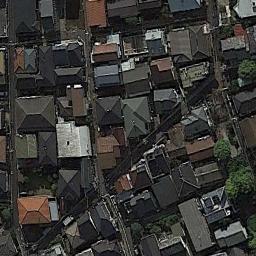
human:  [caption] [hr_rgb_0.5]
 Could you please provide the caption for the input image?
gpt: The dense residential is next to the road .

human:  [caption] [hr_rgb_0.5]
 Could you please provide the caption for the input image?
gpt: Some of the houses in the residential area are red .

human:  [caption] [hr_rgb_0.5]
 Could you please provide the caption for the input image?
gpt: A dense residential area has lots of houses with different colors of roofs .

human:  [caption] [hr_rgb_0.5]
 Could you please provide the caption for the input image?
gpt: There are many roads and neatly arranged houses and trees in densely populated areas .

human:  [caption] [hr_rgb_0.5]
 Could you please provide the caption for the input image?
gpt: There are brown and black buildings on dense residential area .